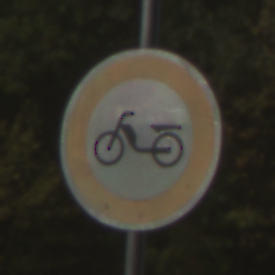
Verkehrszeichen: VerbotMofas
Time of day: MorningAfternoon
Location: Outdoor (Suburban)
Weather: Clear
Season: NotSpecified
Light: Natural